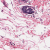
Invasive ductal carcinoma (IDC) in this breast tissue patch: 0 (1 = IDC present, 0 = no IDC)